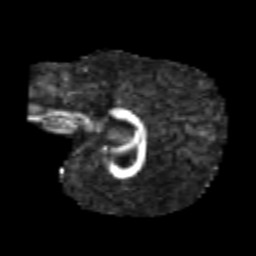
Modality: FA
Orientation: sagittal
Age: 6
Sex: female
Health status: healthy